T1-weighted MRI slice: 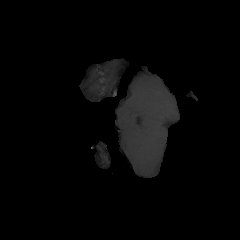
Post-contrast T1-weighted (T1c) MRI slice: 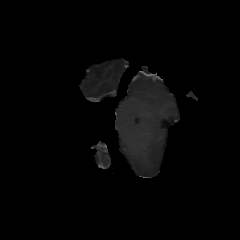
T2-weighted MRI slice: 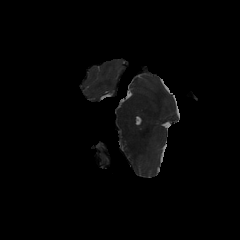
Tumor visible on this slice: no